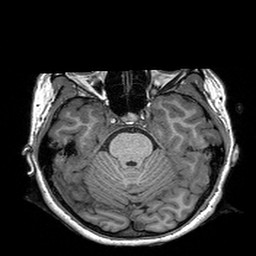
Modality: T1w
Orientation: coronal
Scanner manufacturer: siemens
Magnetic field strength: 3 T
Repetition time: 2.3 s